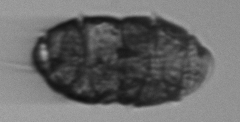
Label: Margalefidinium